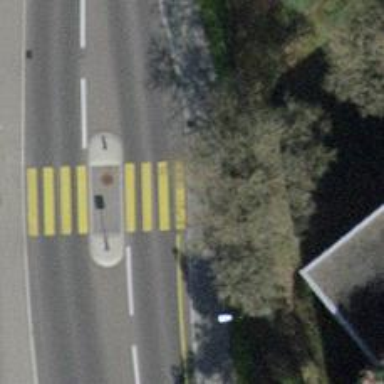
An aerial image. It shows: Kerb barrier.